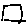
Label: square